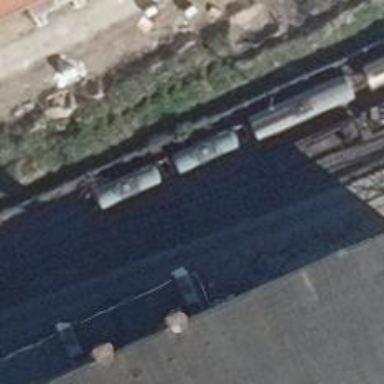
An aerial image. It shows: Railway switch.